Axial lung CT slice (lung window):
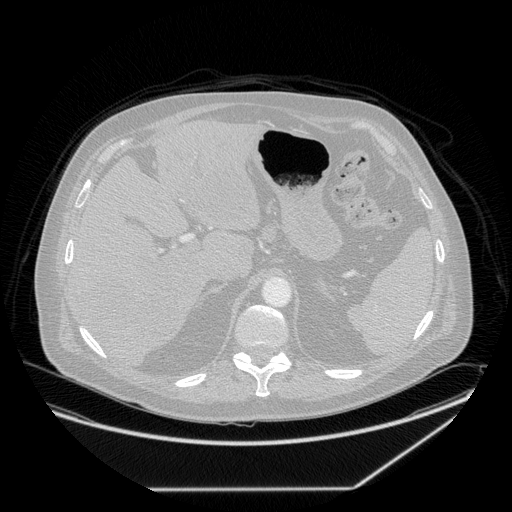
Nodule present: no